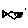
Label: fish